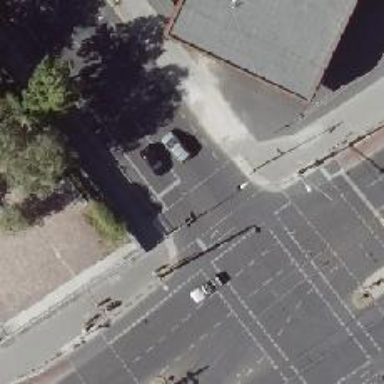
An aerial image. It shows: Road with traffic signals.